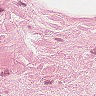
Metastatic tissue present: no